Question: I am have one view and I am rotating that view using 'CABasicAnimation'.
Now my problem is that how I get a perfect position of that view while rotating. I have tried many type of codes but i can't got a perfect position during rotation of that view.
'''
CABasicAnimation *rotationAnimation = [CABasicAnimation animationWithKeyPath:@"transform.rotation.z"];
NSNumber *currentAngle = [CircleView.layer.presentationLayer valueForKeyPath:@"transform.rotation"];
rotationAnimation.fromValue = currentAngle;
rotationAnimation.toValue = @(50*M_PI);
rotationAnimation.duration = 50.0f; // this might be too fast
rotationAnimation.repeatCount = HUGE_VALF; // HUGE_VALF is defined in math.h so import it
[CircleView.layer addAnimation:rotationAnimation forKey:@"rotationAnimationleft"];
'''
I am using this code for rotating my view.
I have also attached a one photo of my view.
Thank you In Advance Please Help If You Know.

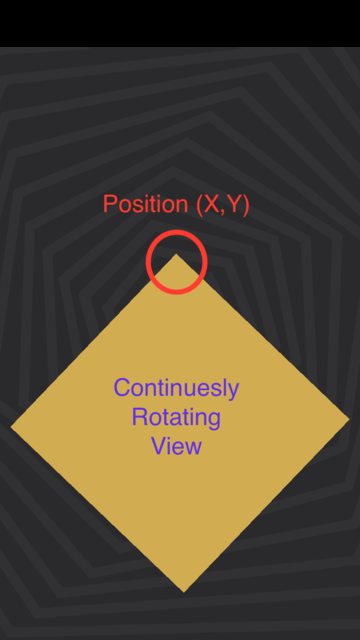
Answer: To get view's parameters during the animation you should use 'view.layer.presentationLayer'
In order to get the coordinate of top left corner of the view, use the following code:
'''
- (CGPoint)currentTopLeftPointOfTheView:(UIView *)view
{
CGRect rect = view.bounds;
rect.origin.x = view.center.x - 0.5 * CGRectGetWidth(rect);
rect.origin.y = view.center.y - 0.5 * CGRectGetHeight(rect);
CGPoint originalTopLeftCorner = CGPointMake(CGRectGetMinX(rect), CGRectGetMinY(rect));
CGPoint rectCenter = CGPointMake(CGRectGetMidX(rect), CGRectGetMidY(rect));
CGFloat radius = sqrt(pow(rectCenter.x - originalTopLeftCorner.x, 2.0) + pow(rectCenter.y - originalTopLeftCorner.y, 2.0));
CGFloat originalAngle = M_PI - acos((rectCenter.x - originalTopLeftCorner.x) / radius);
CATransform3D currentTransform = ((CALayer *)view.layer.presentationLayer).transform;
CGFloat rotation = atan2(currentTransform.m12, currentTransform.m11);
CGFloat resultAngle = originalAngle - rotation;
CGPoint currentTopLeftCorner = CGPointMake(round(rectCenter.x + cos(resultAngle) * radius), round(rectCenter.y - sin(resultAngle) * radius));
return currentTopLeftCorner;
}
'''
Resulting 'CGPoint' will be the coordinate of the top left corner of your (rotated) view relative to its superview.